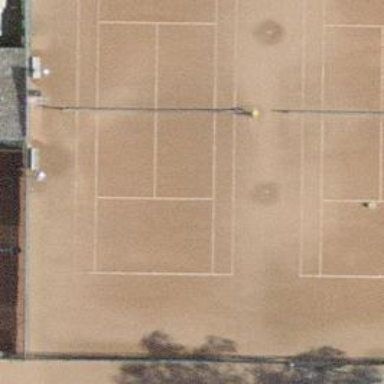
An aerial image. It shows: Tennis pitch with clay surface for leisure sports.